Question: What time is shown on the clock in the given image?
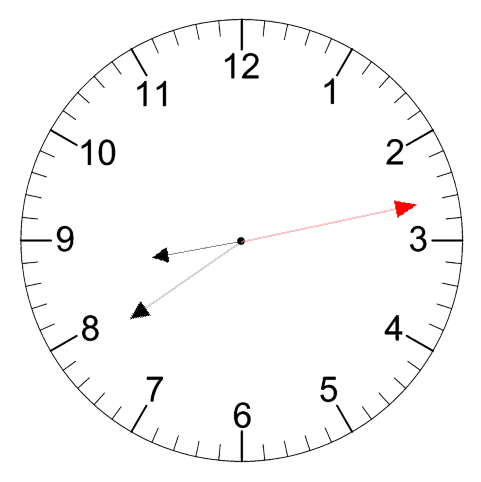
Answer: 08:39:13